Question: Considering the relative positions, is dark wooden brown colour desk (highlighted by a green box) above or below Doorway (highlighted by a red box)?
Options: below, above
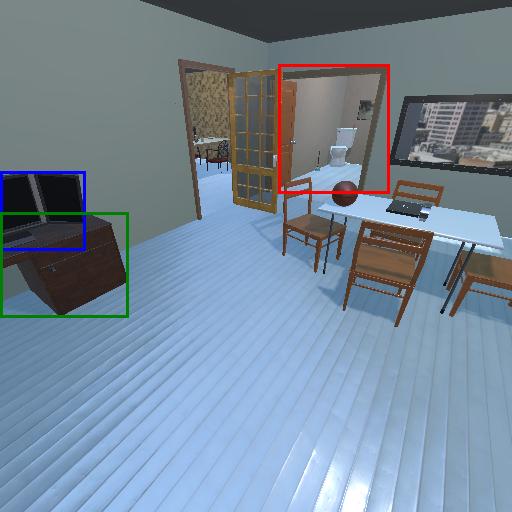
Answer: below